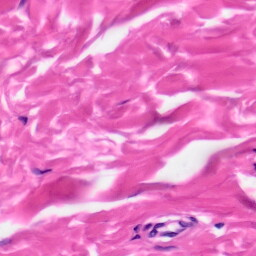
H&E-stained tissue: Skin